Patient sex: M
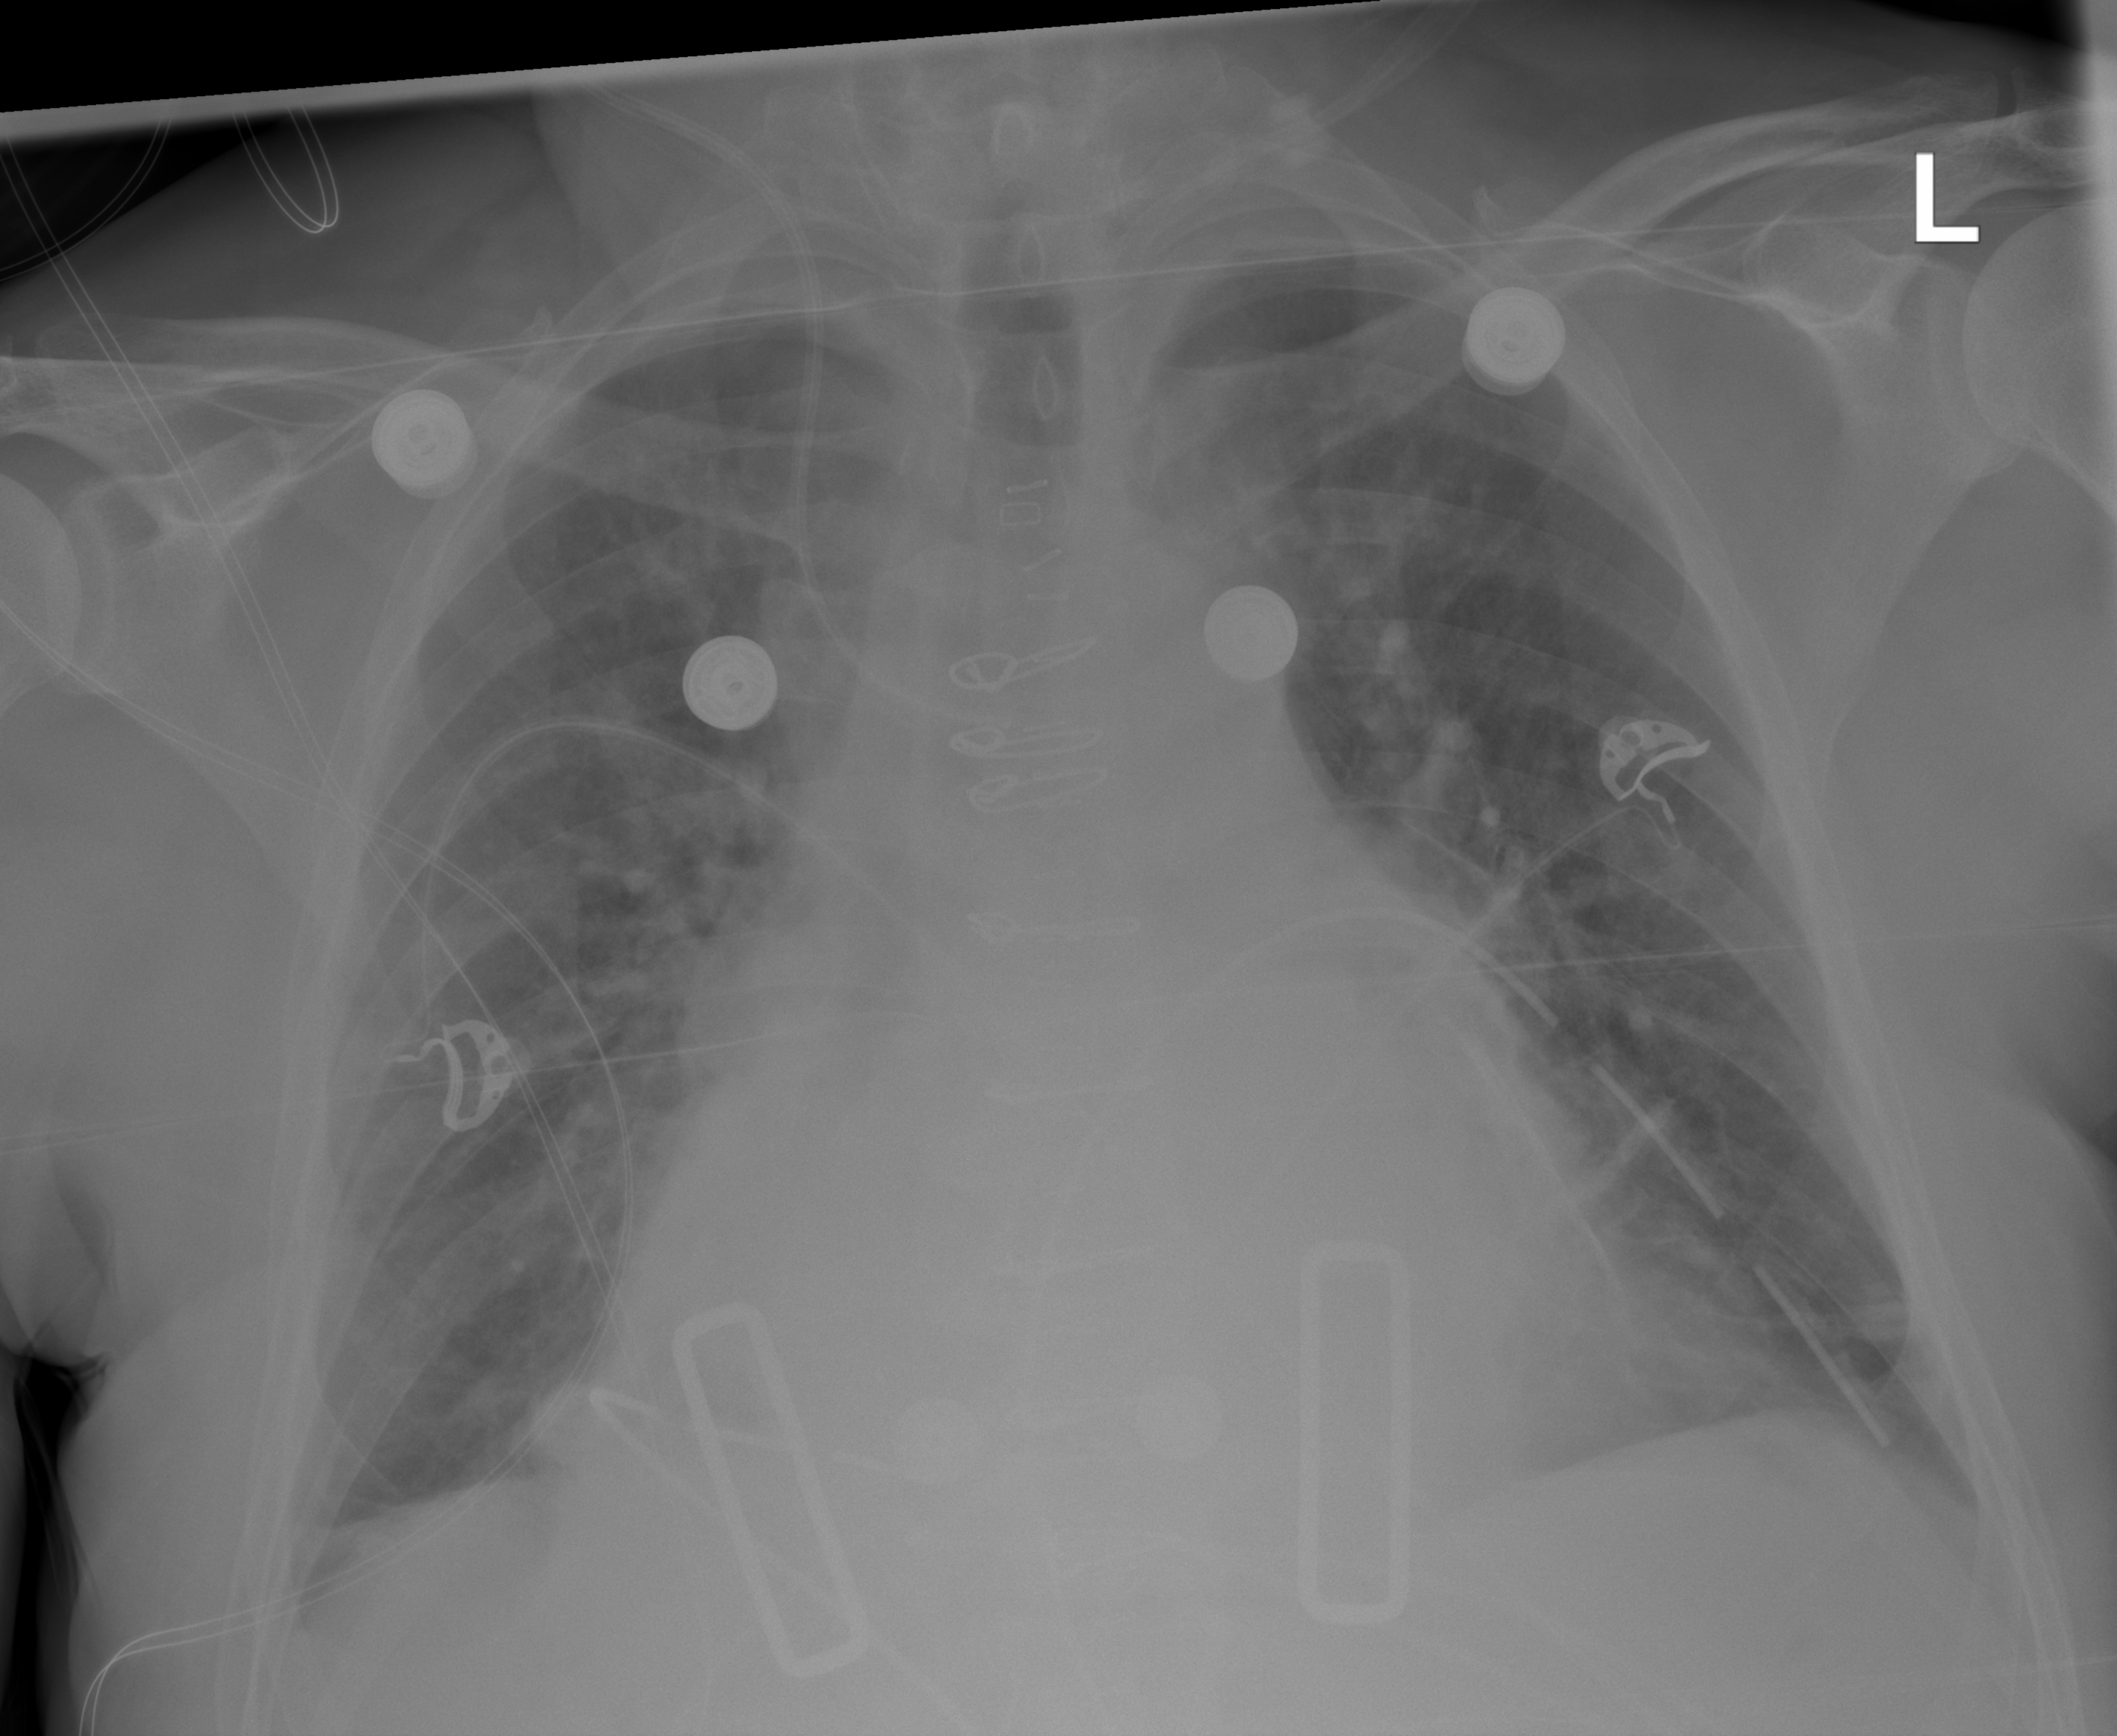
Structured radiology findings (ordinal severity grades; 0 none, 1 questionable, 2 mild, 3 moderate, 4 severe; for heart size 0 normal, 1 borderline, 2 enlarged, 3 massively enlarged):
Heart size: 2
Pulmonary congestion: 2
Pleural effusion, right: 1
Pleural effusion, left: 1
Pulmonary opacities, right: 0
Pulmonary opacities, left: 0
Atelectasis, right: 2
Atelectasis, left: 2